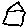
Label: house